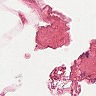
Metastatic tissue present: no